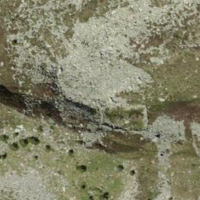
EUNIS habitat code: 26
Species observed at this site:
Pseudochorthippus parallelus